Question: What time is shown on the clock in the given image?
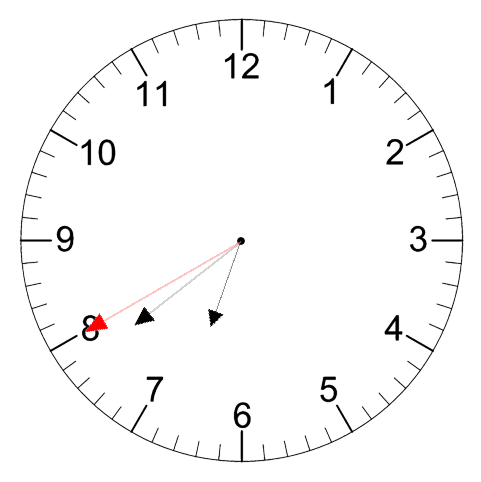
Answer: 06:38:40